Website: home-depot
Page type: address-validator
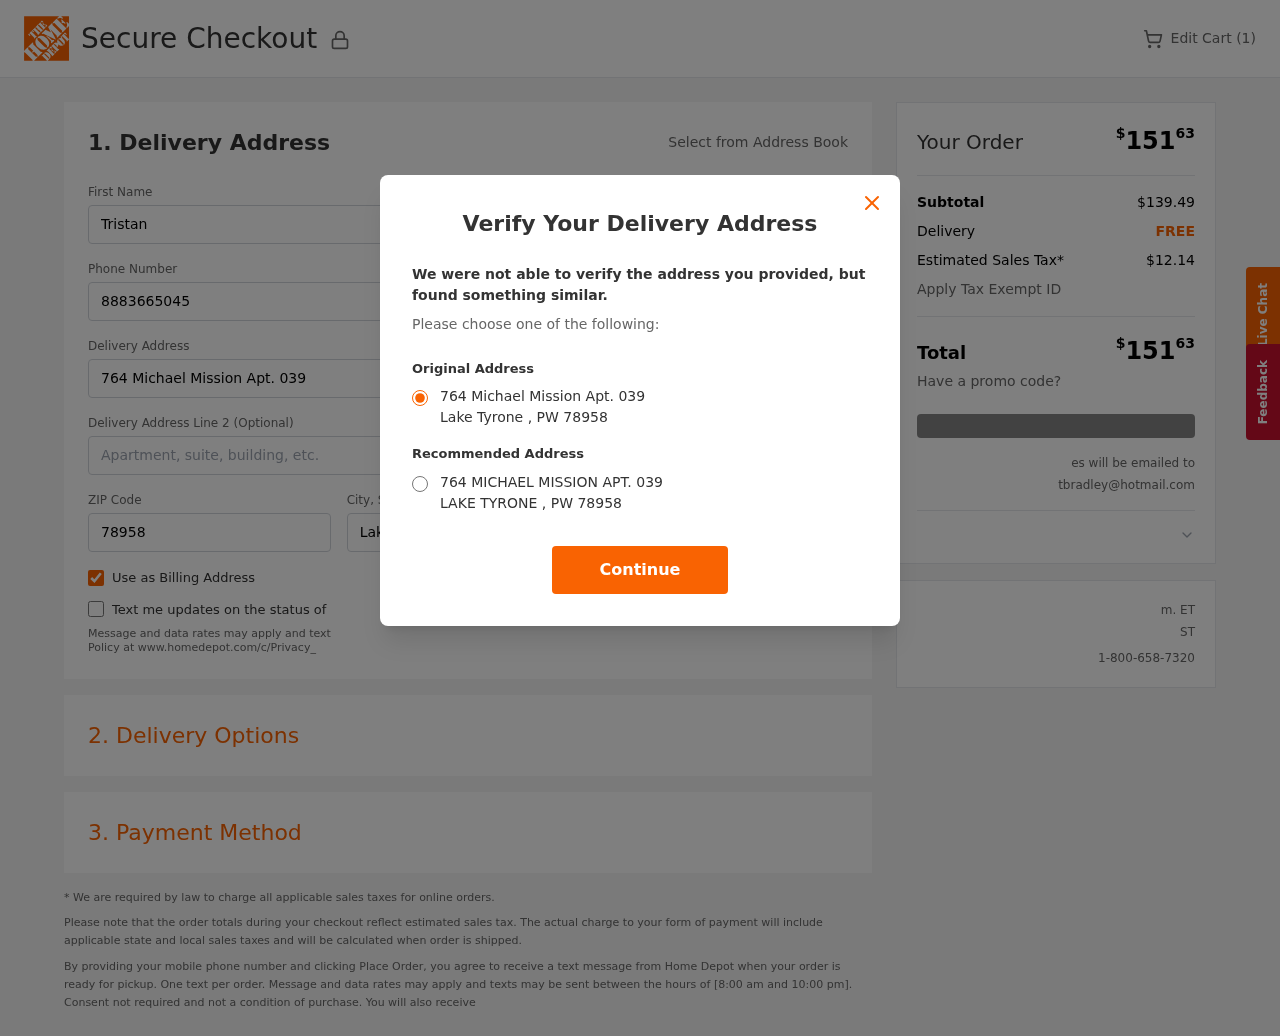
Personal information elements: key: PII_CITY
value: Lake Tyrone
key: PII_EMAIL
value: tbradley@hotmail.com
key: PII_POSTCODE
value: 78958
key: PII_STATE_ABBR
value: PW
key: PII_STREET
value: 764 Michael Mission Apt. 039
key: PII_FIRSTNAME
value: Tristan
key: PII_LASTNAME
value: Bradley
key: PII_PHONE
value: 8883665045
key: PII_CITY_STATE
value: Lake Tyrone, PW
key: PII_STREET_ALT
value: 764 MICHAEL MISSION APT. 039
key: PII_CITY_ALT
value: LAKE TYRONE
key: PII_STATE
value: PW
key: PII_POSTCODE_FULL
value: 78958
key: PII_POSTCODE_NUMERIC
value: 78958
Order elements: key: ORDER_NUM_ITEMS
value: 1
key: ORDER_TOTAL
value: $15163
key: ORDER_SUBTOTAL
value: $139.49
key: ORDER_SHIPPING_COST
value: FREE
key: ORDER_TAX
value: $12.14